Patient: sex M, age 57
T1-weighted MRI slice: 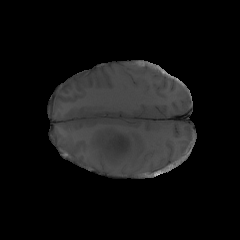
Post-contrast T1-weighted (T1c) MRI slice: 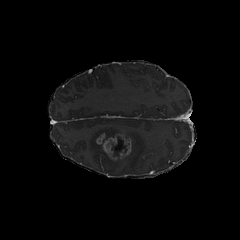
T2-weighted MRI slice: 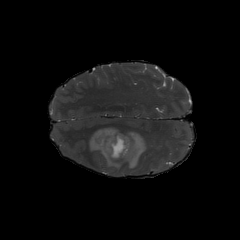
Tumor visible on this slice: yes
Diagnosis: Glioblastoma, IDH-wildtype
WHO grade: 4